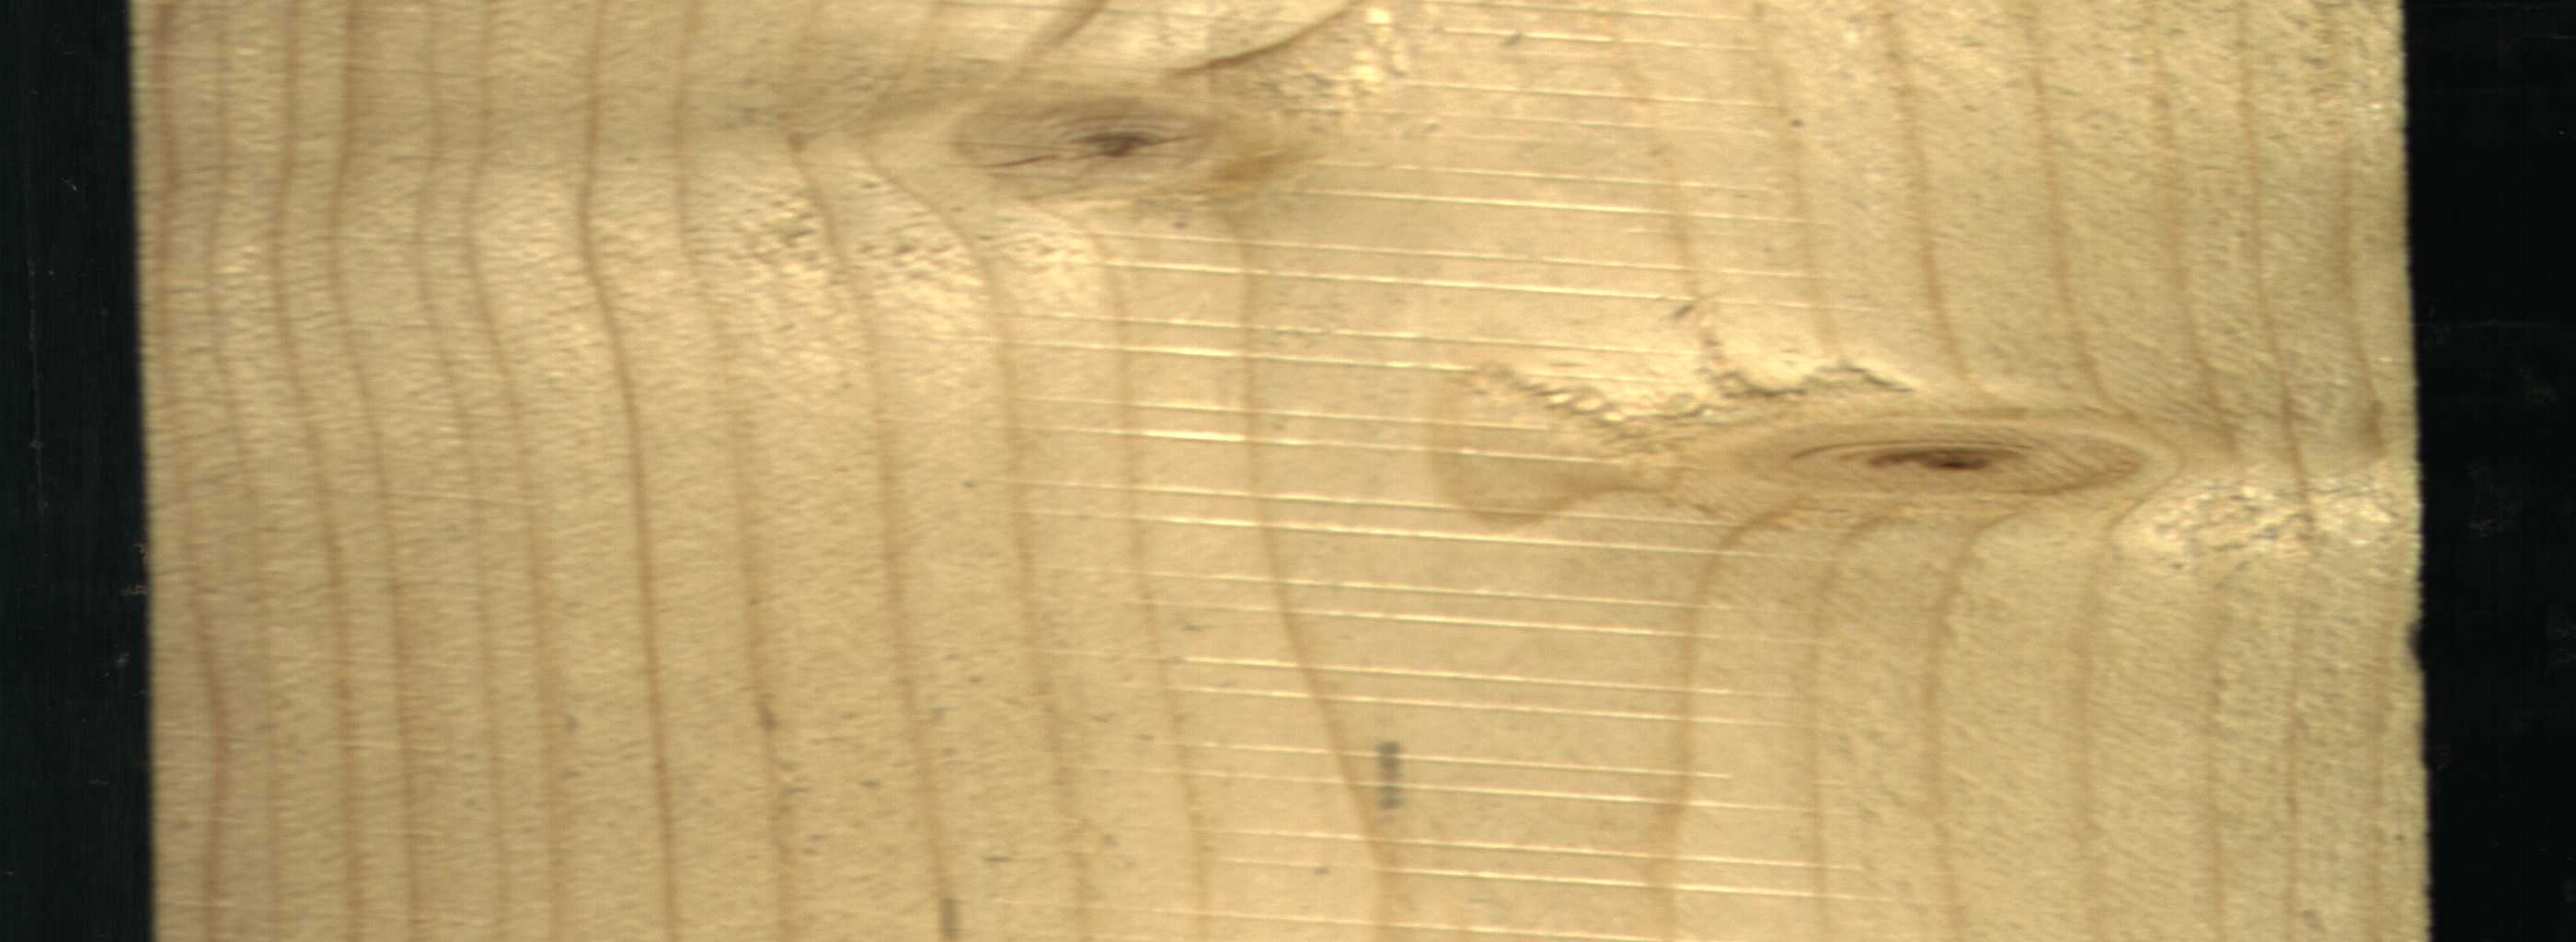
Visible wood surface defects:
Live_Knot
Live_Knot